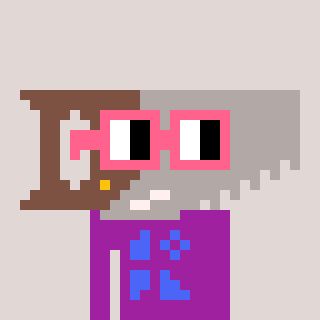
a pixel art character with square pink glasses, a saw-shaped head and a magenta-colored body on a warm background